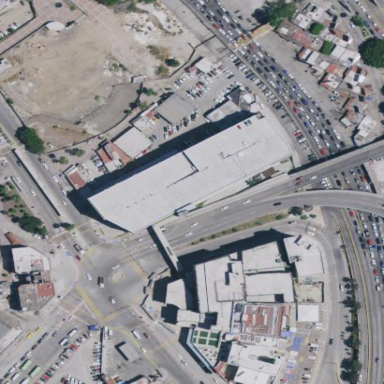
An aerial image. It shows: Multi-storey parking building.